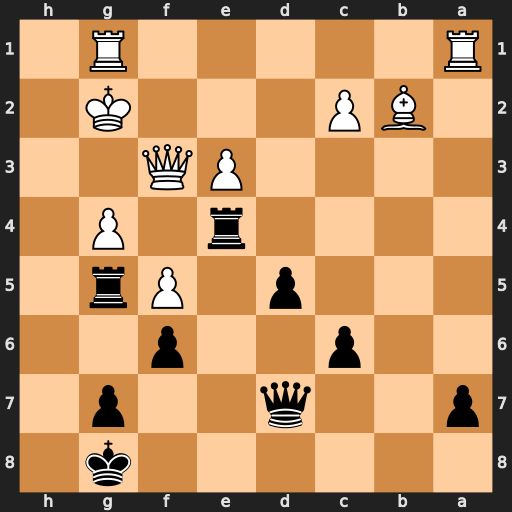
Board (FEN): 6k1/p2q2p1/2p2p2/3p1Pr1/4r1P1/4PQ2/1BP3K1/R5R1
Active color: b
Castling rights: -
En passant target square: -
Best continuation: Rexg4+ Kf2 Rxg1 Rxg1 Rxf5